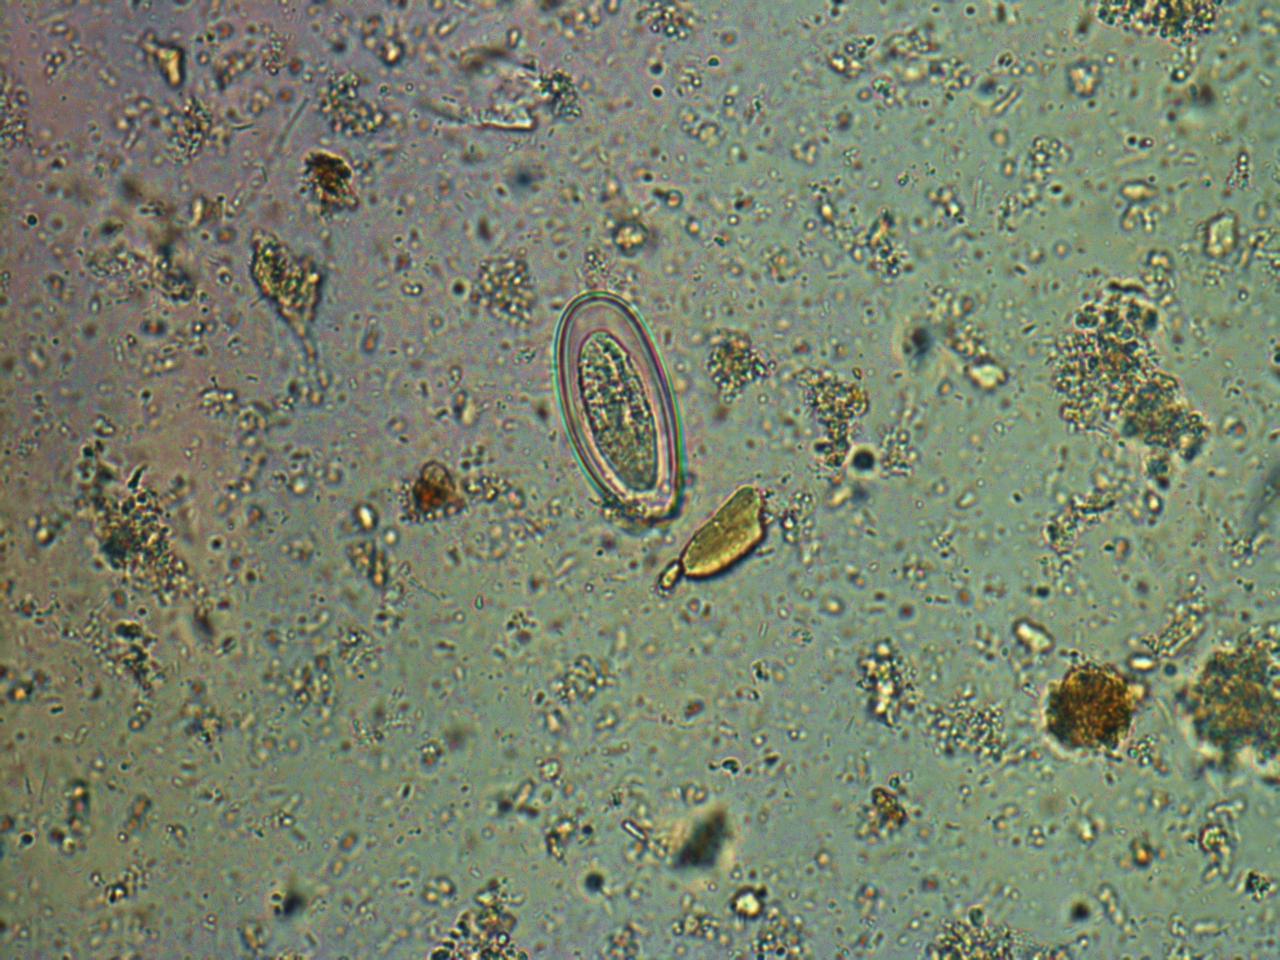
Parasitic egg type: Enterobius vermicularis